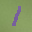
Label: 1